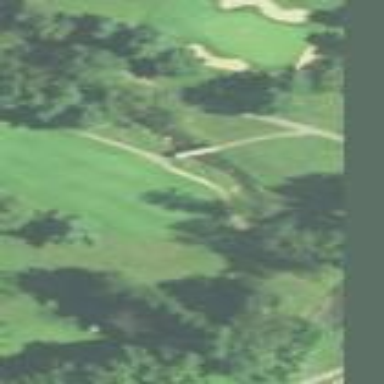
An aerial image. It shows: Golf pitch by stream in natural surroundings.